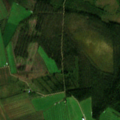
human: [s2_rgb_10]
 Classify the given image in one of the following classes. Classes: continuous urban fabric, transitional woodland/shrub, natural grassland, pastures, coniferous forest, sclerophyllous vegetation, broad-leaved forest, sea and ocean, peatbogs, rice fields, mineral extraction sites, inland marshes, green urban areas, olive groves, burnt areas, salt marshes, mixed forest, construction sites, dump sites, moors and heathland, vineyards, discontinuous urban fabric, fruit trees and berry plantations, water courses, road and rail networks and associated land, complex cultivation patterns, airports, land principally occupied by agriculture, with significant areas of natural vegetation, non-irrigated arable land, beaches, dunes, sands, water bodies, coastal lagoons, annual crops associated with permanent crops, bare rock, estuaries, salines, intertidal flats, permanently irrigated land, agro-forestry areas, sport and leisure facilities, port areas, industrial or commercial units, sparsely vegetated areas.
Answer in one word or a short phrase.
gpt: non-irrigated arable land, mixed forest, transitional woodland/shrub